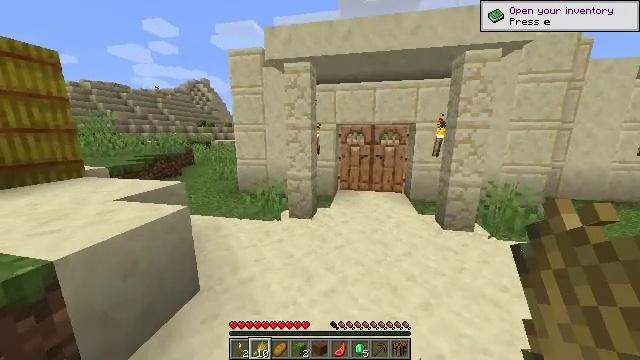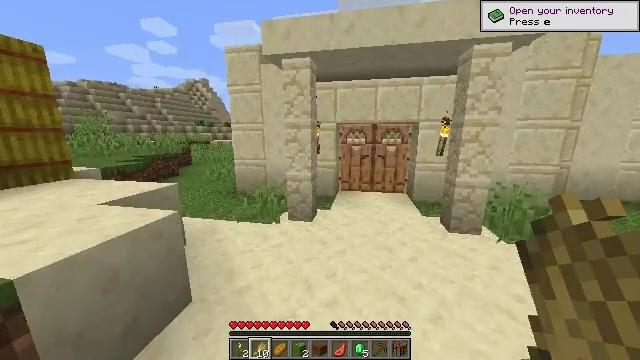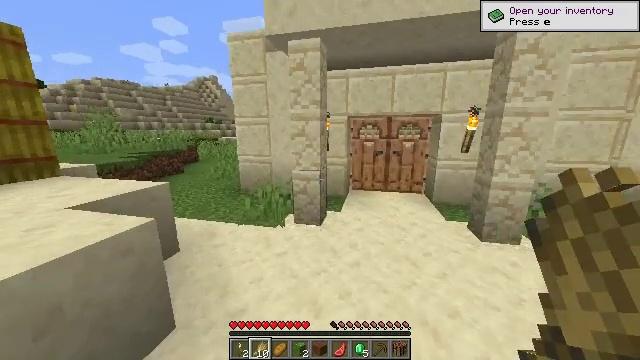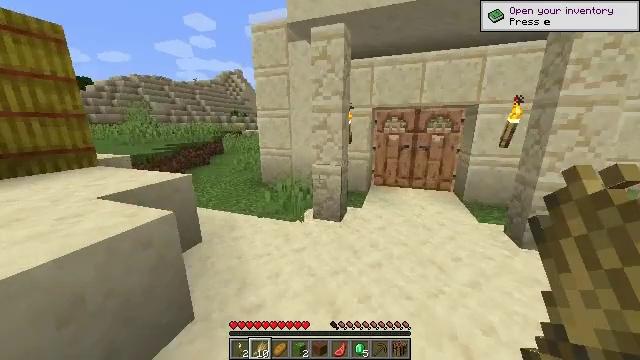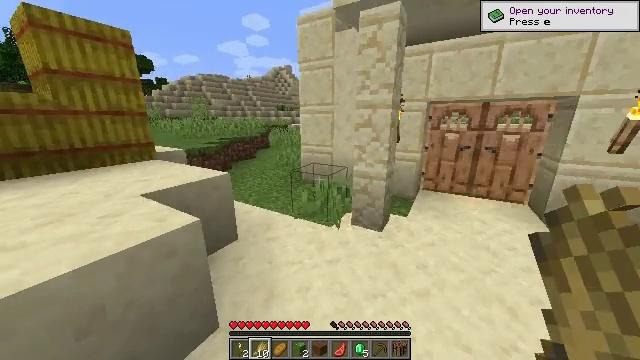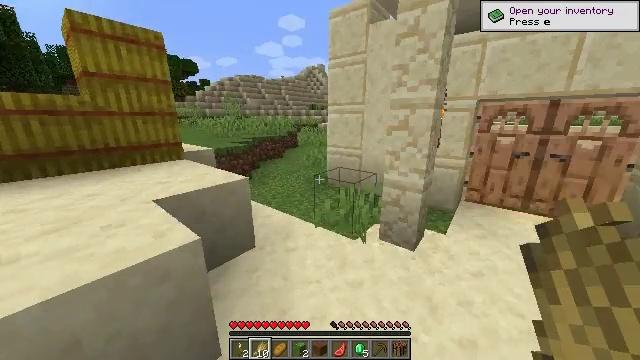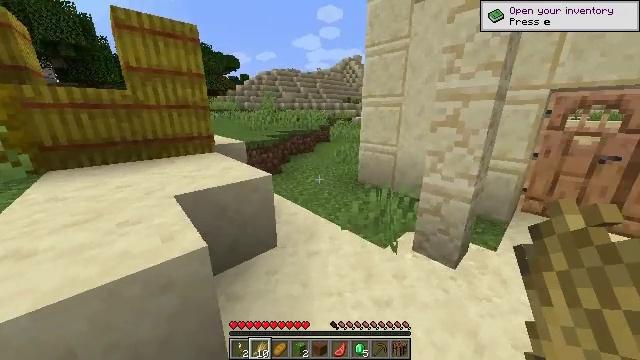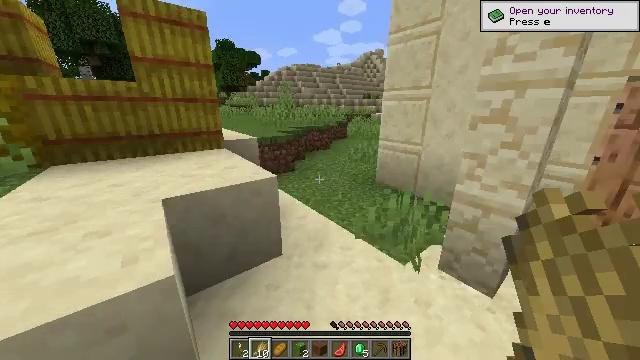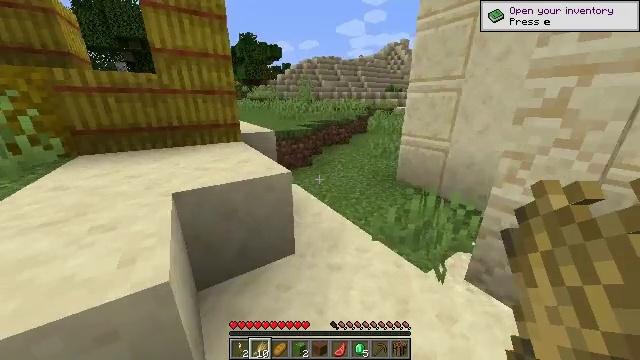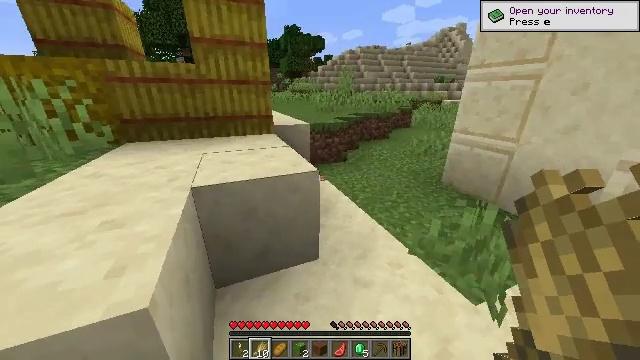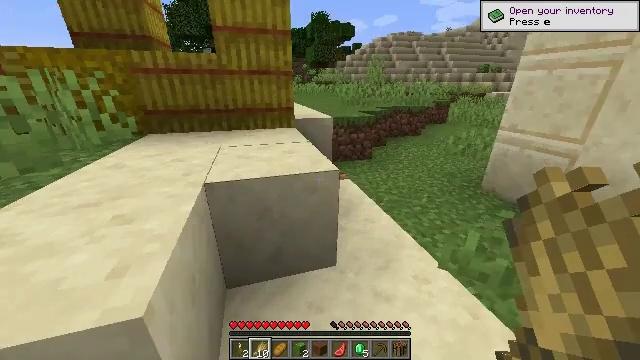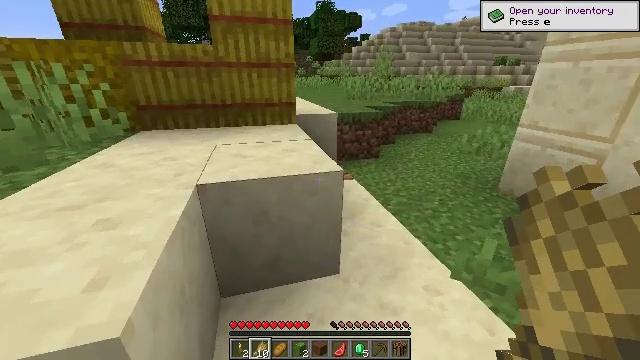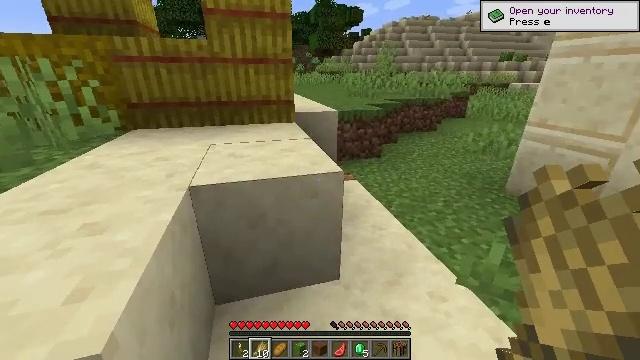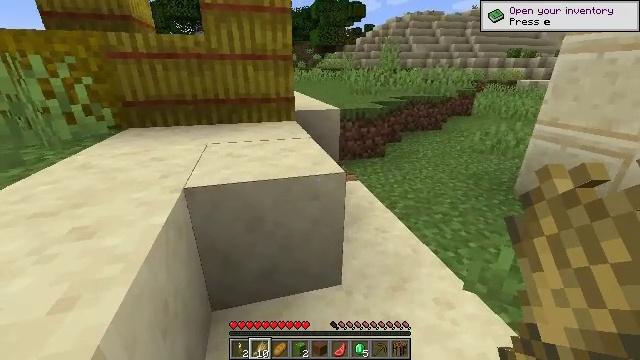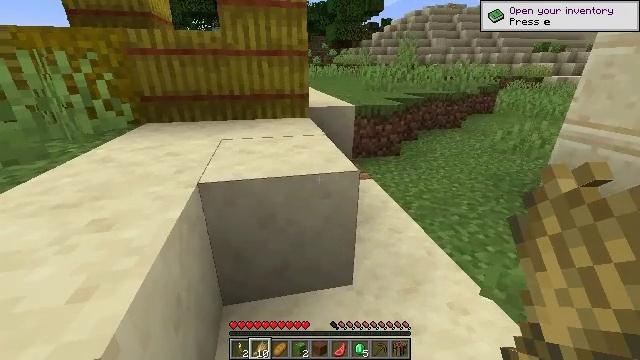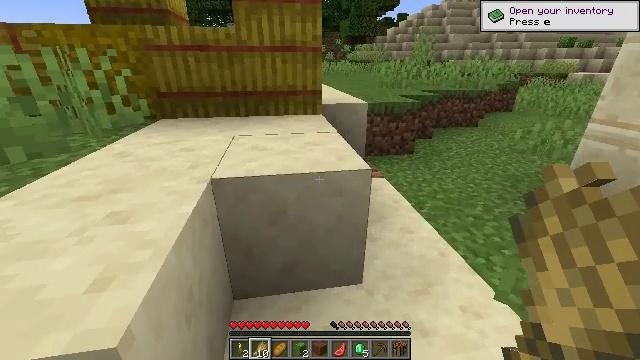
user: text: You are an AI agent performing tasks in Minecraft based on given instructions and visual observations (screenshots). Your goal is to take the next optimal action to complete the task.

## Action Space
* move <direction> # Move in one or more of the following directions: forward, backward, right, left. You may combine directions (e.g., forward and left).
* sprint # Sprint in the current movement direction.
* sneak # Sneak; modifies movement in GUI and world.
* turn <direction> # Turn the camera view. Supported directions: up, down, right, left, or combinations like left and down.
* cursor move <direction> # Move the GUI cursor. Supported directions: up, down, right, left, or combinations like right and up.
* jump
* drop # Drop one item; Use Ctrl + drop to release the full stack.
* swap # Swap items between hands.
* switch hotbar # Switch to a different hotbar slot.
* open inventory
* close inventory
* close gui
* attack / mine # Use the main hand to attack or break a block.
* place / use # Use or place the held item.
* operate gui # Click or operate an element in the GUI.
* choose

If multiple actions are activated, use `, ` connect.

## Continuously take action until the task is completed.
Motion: motion action
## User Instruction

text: Gather smooth sandstone from desert temples or structures.
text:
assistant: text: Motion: move forward, sprint
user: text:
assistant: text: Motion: move forward, sprint, turn left and down
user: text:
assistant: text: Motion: move forward, sprint, turn left and down
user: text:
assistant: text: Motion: move forward, sprint, turn left and down
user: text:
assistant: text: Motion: move forward, sprint, turn left
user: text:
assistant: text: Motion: move forward, sprint, turn left and down
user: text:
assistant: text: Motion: move forward, sprint, turn left and down
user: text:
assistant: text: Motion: move forward, sprint, turn left and down
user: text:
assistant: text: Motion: sprint, turn left and down
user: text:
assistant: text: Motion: turn left
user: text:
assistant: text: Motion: turn left
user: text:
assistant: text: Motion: no_op
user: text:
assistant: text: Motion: no_op
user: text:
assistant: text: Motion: turn left
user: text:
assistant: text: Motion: turn left
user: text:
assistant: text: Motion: no_op
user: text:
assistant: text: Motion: turn left
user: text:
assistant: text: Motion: turn left
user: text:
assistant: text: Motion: no_op
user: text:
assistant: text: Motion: no_op
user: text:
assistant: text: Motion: no_op
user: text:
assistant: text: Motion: turn left
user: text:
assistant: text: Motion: turn left
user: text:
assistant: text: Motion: no_op
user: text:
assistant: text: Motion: no_op
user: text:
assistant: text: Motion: no_op
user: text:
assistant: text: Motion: no_op
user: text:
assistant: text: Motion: no_op
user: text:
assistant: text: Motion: no_op
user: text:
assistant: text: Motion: no_op